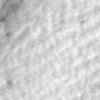
Label: no_change